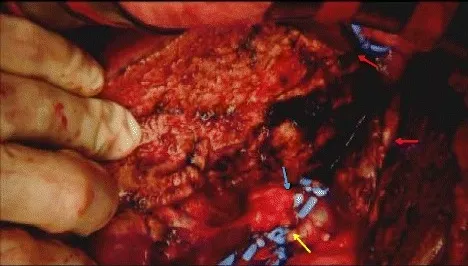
The first stage of ALPPS. (a,b) Shown are the right hepatic artery (yellow arrow), ligated right portal vein (white arrow), right hepatic duct (blue arrow), right hepatic vein (red arrow) and middle hepatic vein (purple arrow).
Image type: medical_photograph (other_medical_photograph)